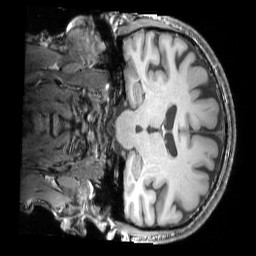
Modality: T1w
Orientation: coronal
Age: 64
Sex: male
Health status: ill
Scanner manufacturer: siemens
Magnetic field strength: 3 T
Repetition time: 1.7 s
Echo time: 0.00418 s